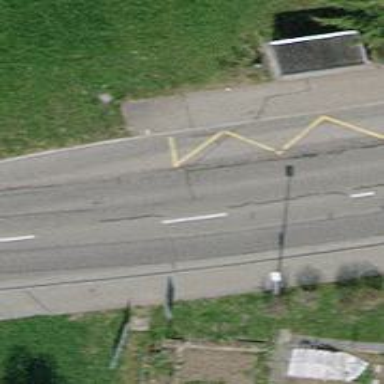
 now abandoned with nearby defunct railway."